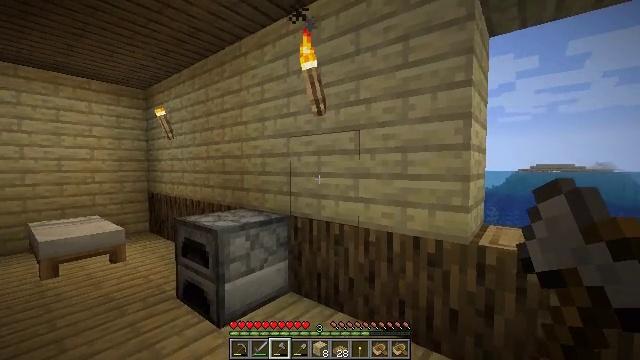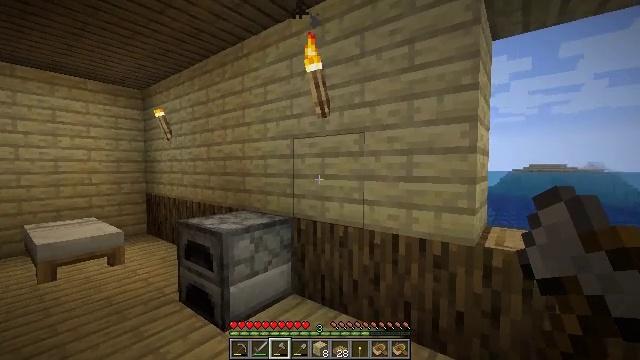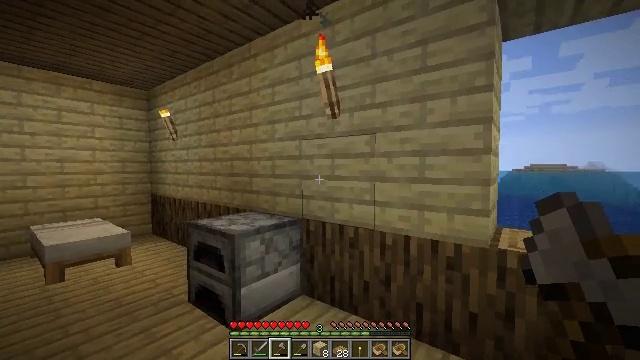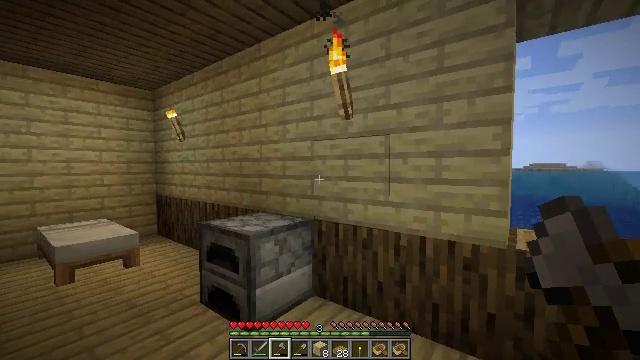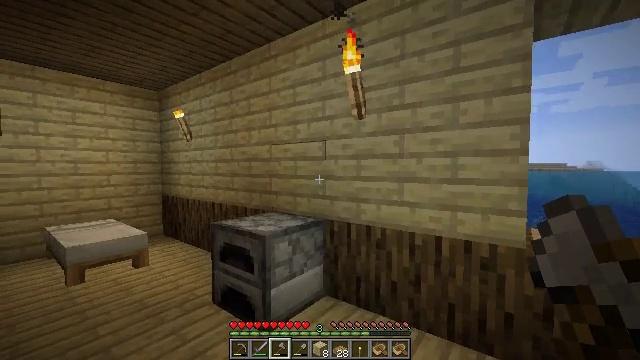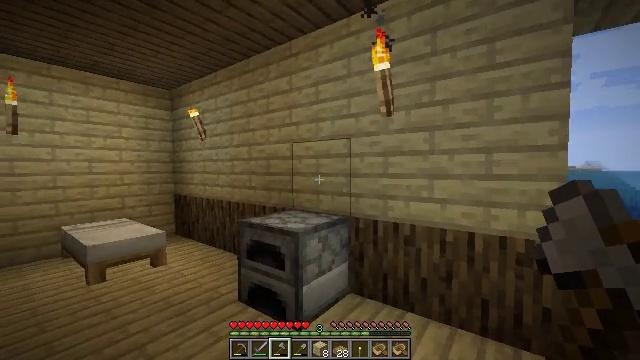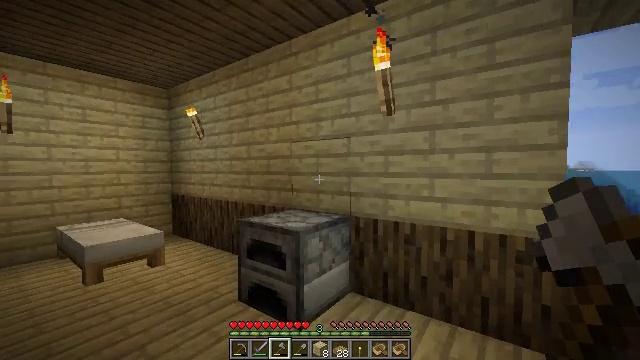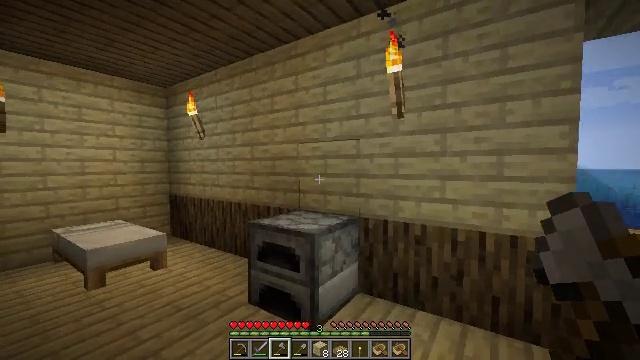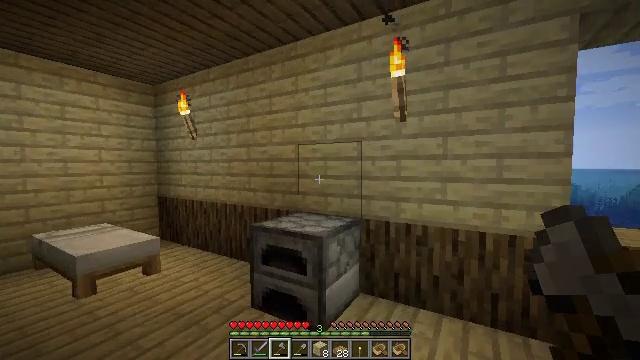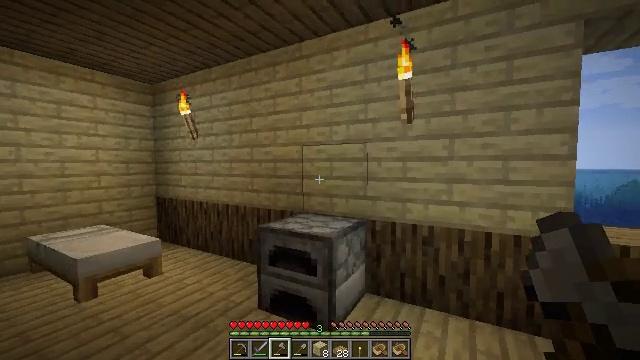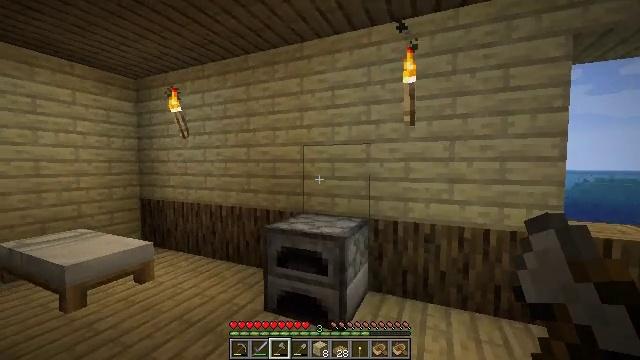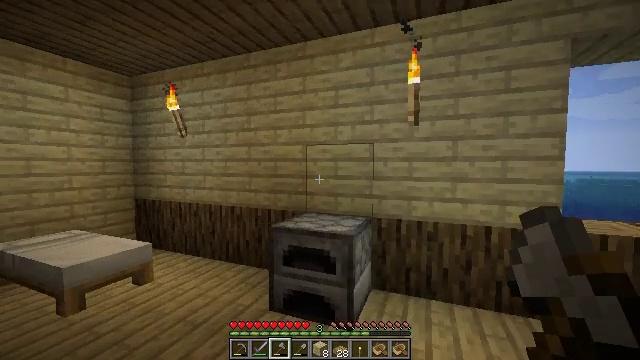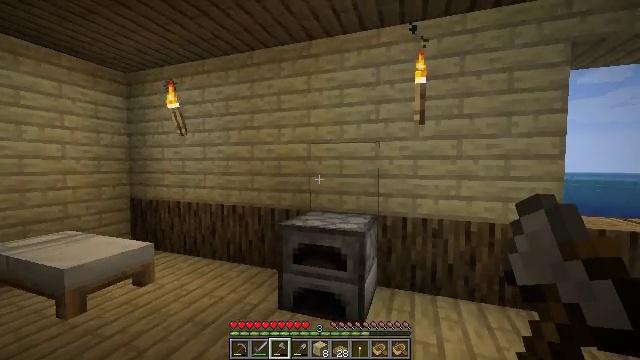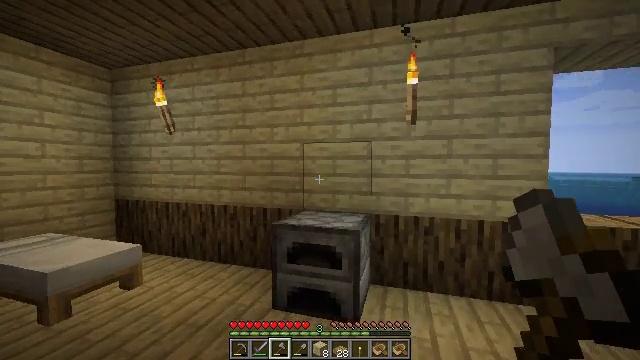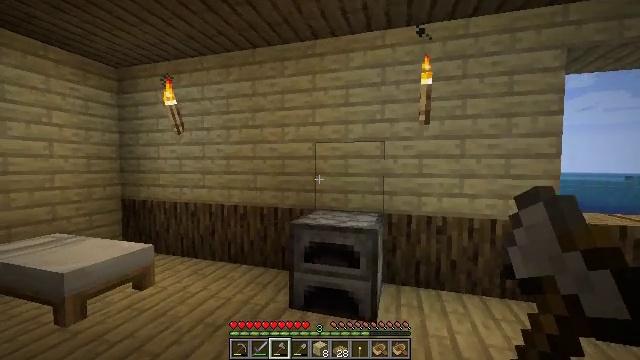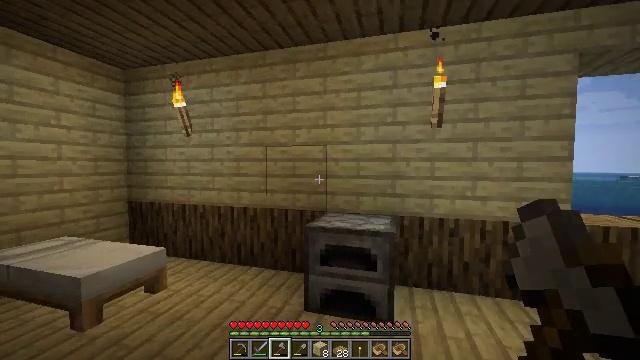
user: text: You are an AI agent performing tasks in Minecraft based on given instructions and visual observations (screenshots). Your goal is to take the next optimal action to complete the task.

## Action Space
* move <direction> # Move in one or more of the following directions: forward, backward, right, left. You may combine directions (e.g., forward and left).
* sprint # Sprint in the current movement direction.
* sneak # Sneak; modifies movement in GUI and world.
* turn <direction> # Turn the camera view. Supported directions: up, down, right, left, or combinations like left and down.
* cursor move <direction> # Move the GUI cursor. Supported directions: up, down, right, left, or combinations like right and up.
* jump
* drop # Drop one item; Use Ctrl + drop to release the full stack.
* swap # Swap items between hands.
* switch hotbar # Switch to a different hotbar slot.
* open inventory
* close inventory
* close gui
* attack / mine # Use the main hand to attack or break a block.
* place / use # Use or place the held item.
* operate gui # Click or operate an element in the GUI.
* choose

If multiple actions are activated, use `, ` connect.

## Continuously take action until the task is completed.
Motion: motion action
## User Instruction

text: Attack the birch planks to recycle them.
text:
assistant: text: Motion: move left
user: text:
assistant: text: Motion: move left
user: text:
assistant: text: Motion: move left
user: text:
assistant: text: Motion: move left
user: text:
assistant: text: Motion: move left
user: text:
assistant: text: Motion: move left
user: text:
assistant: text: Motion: move left, turn right
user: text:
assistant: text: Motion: move left, turn right
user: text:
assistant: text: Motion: move left, turn right
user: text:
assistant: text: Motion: move left, turn right
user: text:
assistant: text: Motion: move left, turn right
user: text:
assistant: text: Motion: move left, turn right
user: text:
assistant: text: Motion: move left, turn right
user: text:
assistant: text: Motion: move left
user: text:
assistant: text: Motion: move left
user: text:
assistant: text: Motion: move left, turn right
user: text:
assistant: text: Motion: move left, turn right
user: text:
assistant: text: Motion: move left
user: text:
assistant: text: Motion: move left, turn up
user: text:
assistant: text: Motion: move left
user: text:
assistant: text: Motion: move left
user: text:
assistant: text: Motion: move left
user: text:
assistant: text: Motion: move left
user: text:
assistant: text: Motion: move left
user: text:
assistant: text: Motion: no_op
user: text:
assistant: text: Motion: no_op
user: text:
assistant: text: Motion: no_op
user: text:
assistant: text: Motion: no_op
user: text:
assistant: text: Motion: no_op
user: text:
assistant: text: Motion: turn right